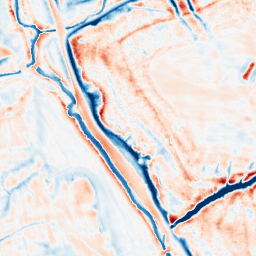
Category: edge_preserving
Decomposition family: bilateral
Decomposition parameters: d: 21
sigma_color: 100
sigma_space: 25
Upsampling method: sinc_blackman
Upsampling parameters: scale: 2
kernel_size: 8
Upsampling scale: 2